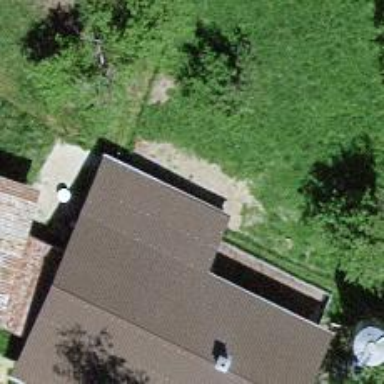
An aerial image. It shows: Barn.